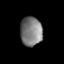
Tissue: lung
Cell type: Endothelial cells
Senescence score: 0.7175
Nuclear area (px): 621
Mean DAPI intensity: 125.097